Question: I have a data frame that looks like this and I want to create a circular voronoi diagram with it
'''
df <- data.frame(country = c("Ukraine", "Russia", "Argentina", "China", "Romania", "Other"),
prod = c(11.0, 10.6, 3.1, 2.4, 2.1, 15.3))
df
#> country prod
#> 1 Ukraine 11.0
#> 2 Russia 10.6
#> 3 Argentina 3.1
#> 4 China 2.4
#> 5 Romania 2.1
#> 6 Other 15.3
'''
<URL>
'''
library(ggplot2)
library(dplyr)
#>
#> Attaching package: 'dplyr'
#> The following objects are masked from 'package:stats':
#>
#> filter, lag
#> The following objects are masked from 'package:base':
#>
#> intersect, setdiff, setequal, union
library("ggvoronoi")
df <- data.frame(country = c("Ukraine", "Russia", "Argentina", "China", "Romania", "Other"),
prod = c(11.0, 10.6, 3.1, 2.4, 2.1, 15.3))
ggplot(df, aes(country, prod)) +
geom_voronoi(aes(fill=prod)) +
theme_minimal()
'''

<URL>
Does anyone have an idea of how I could make it circular?
I have found this github link but its missing the data that I need to convert polygons to a circular voronoi
<URL>
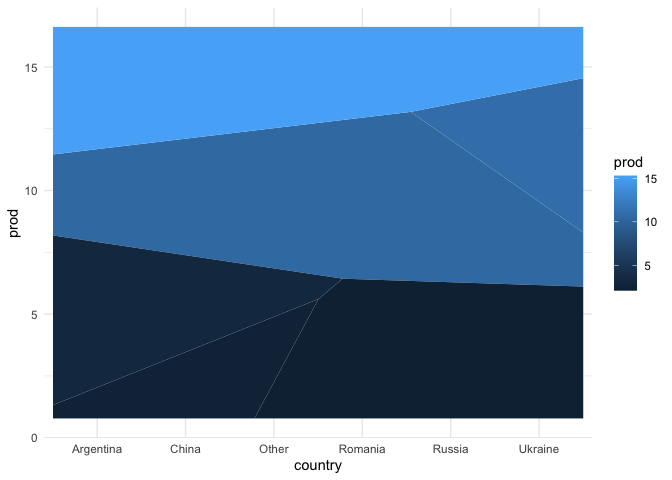
Answer: The linked picture is a Voronoi treemap. There is an R package called 'voronoiTreemap' you can use to create one yourself:
'''
library(voronoiTreemap)
vor <- data.frame(h1 = 'World',
h2 = c('Europe', 'Europe', 'Americas', 'Asia',
'Europe', 'Other'),
h3 = df$country,
color = hcl.colors(nrow(df), palette = 'TealRose'),
weight = df$prod,
codes = df$country)
vt <- vt_input_from_df(vor)
vt_d3(vt_export_json(vt))
'''
<URL>